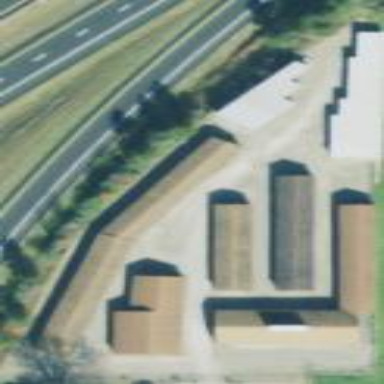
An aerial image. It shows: Storage rental shop.